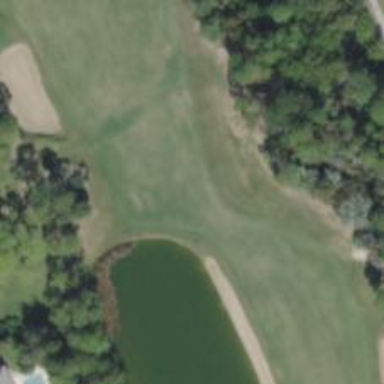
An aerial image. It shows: View of golf hole.